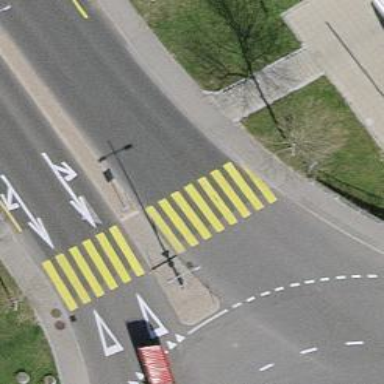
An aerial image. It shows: Uncontrolled footway crossing with markings.